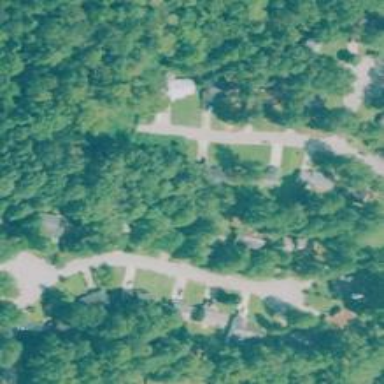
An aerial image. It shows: Neighborhood.